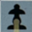
Piece: bP